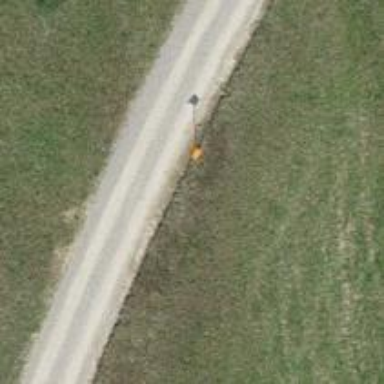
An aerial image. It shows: Pole with roof cover.